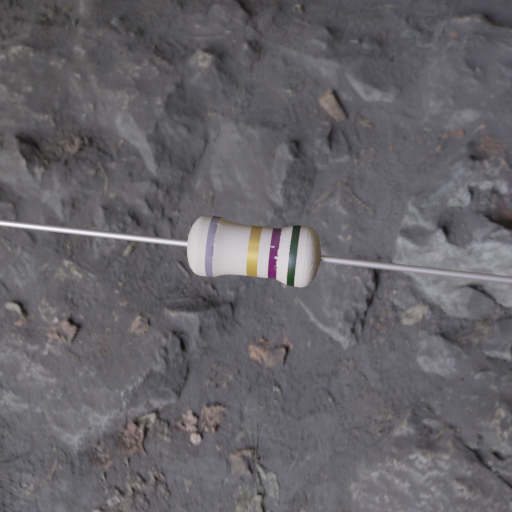
Resistor colour bands (in order): gray, gold, brown, black